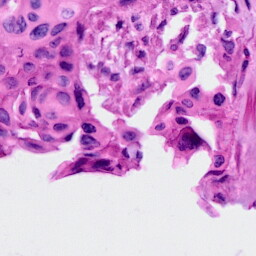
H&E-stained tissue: Cervix